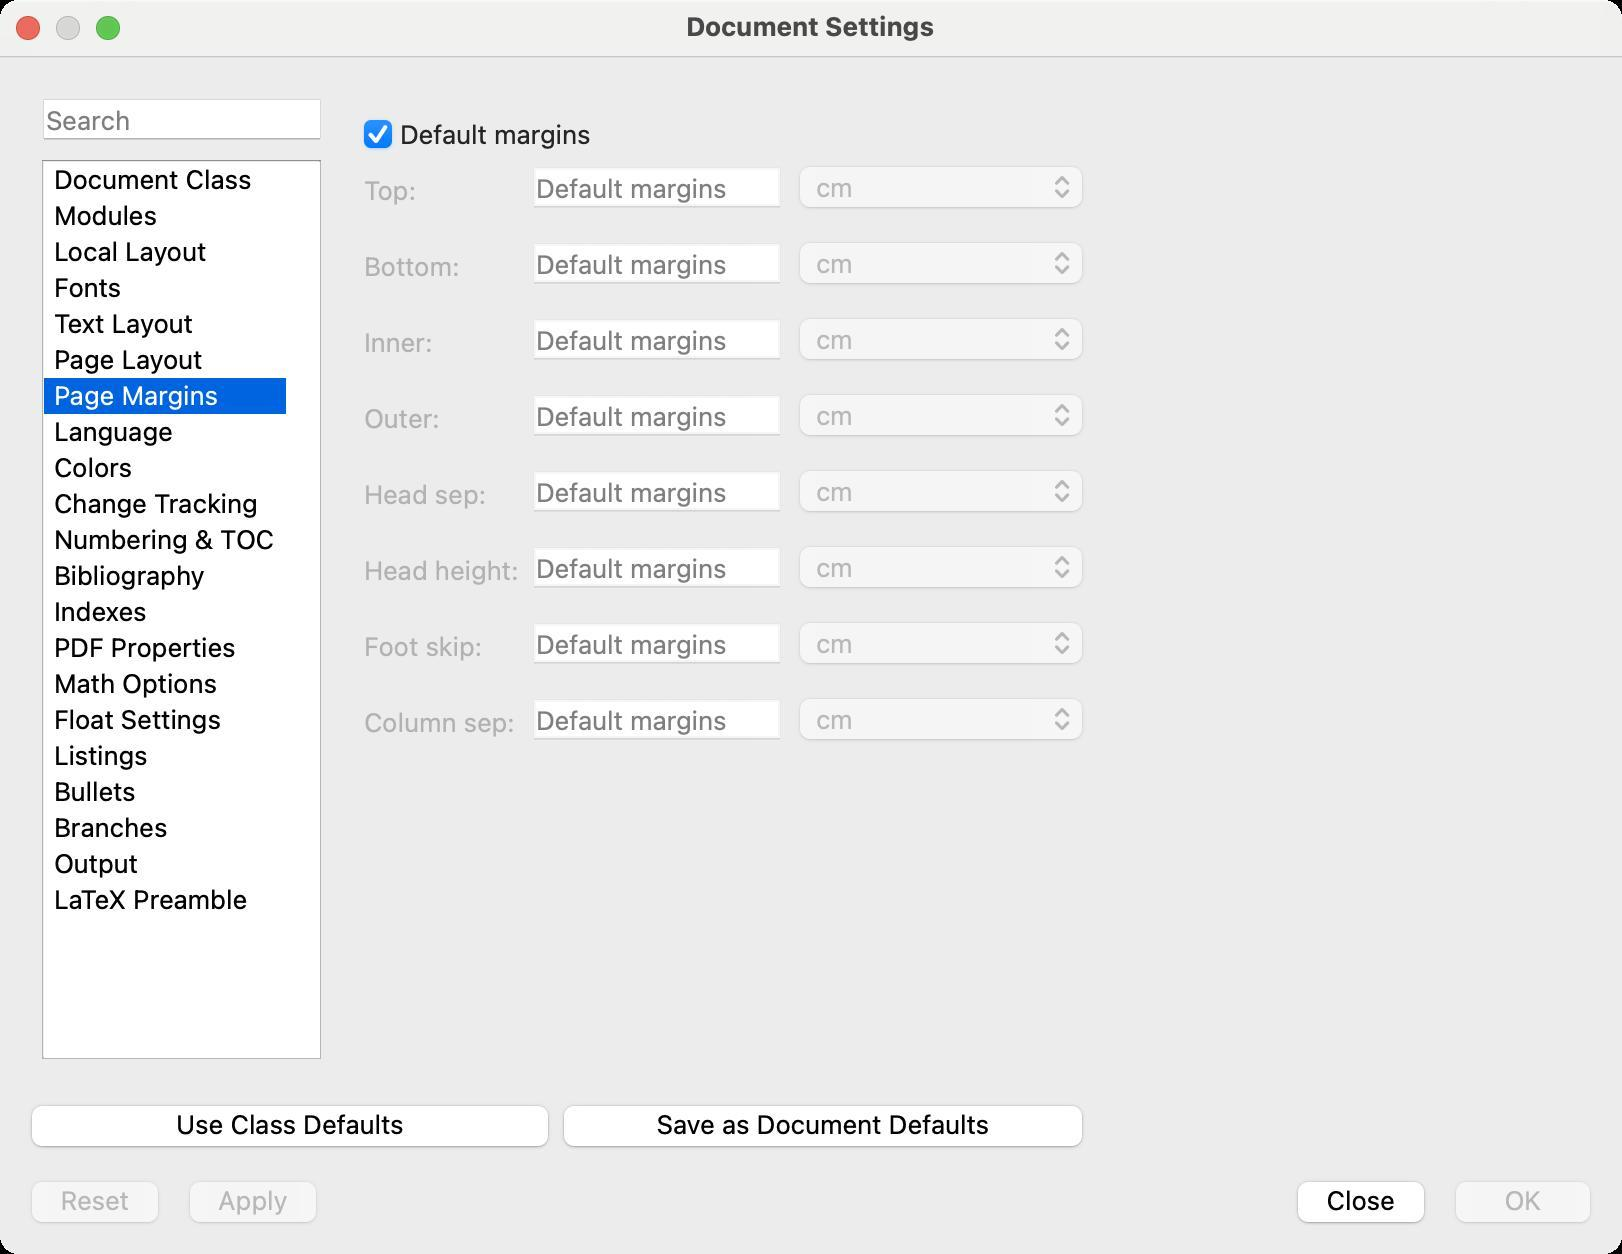
Accessibility tree:
{"name": "Document_Settings", "role": "AXWindow", "description": null, "role_description": "діалогове вікно", "value": null, "position": "270.00;142.00", "size": "811;627", "children": [{"name": "", "role": "AXGroup", "description": "", "role_description": "група", "value": null, "position": "9.00;586.00", "size": "793;32", "children": [{"name": "OK", "role": "AXButton", "description": "", "role_description": "кнопка", "value": null, "position": "721.00;586.00", "size": "81;32", "children": []}, {"name": "Close", "role": "AXButton", "description": "", "role_description": "кнопка", "value": null, "position": "642.00;586.00", "size": "77;32", "children": []}, {"name": "Apply", "role": "AXButton", "description": "", "role_description": "кнопка", "value": null, "position": "88.00;586.00", "size": "77;32", "children": []}, {"name": "Reset", "role": "AXButton", "description": "", "role_description": "кнопка", "value": null, "position": "9.00;586.00", "size": "77;32", "children": []}]}, {"name": "Use_Class_Defaults", "role": "AXButton", "description": "Reset to the default settings for the document class", "role_description": "кнопка", "value": null, "position": "9.00;548.00", "size": "272;32", "children": []}, {"name": "Save_as_Document_Defaults", "role": "AXButton", "description": "Save settings as defaults for new documents", "role_description": "кнопка", "value": null, "position": "275.00;548.00", "size": "273;32", "children": []}, {"name": "", "role": "AXTextField", "description": "Search", "role_description": "текстове поле", "value": "", "position": "21.00;49.00", "size": "140;21", "children": []}, {"name": "", "role": "AXGroup", "description": "", "role_description": "група", "value": null, "position": "21.00;80.00", "size": "140;450", "children": [{"name": "Document_Class", "role": "AXGroup", "description": "", "role_description": "група", "value": null, "position": "22.00;81.00", "size": "121;18", "children": []}, {"name": "Modules", "role": "AXGroup", "description": "", "role_description": "група", "value": null, "position": "22.00;99.00", "size": "121;18", "children": []}, {"name": "Local_Layout", "role": "AXGroup", "description": "", "role_description": "група", "value": null, "position": "22.00;117.00", "size": "121;18", "children": []}, {"name": "Fonts", "role": "AXGroup", "description": "", "role_description": "група", "value": null, "position": "22.00;135.00", "size": "121;18", "children": []}, {"name": "Text_Layout", "role": "AXGroup", "description": "", "role_description": "група", "value": null, "position": "22.00;153.00", "size": "121;18", "children": []}, {"name": "Page_Layout", "role": "AXGroup", "description": "", "role_description": "група", "value": null, "position": "22.00;171.00", "size": "121;18", "children": []}, {"name": "Page_Margins", "role": "AXGroup", "description": "", "role_description": "група", "value": null, "position": "22.00;189.00", "size": "121;18", "children": []}, {"name": "Language", "role": "AXGroup", "description": "", "role_description": "група", "value": null, "position": "22.00;207.00", "size": "121;18", "children": []}, {"name": "Colors", "role": "AXGroup", "description": "", "role_description": "група", "value": null, "position": "22.00;225.00", "size": "121;18", "children": []}, {"name": "Change_Tracking", "role": "AXGroup", "description": "", "role_description": "група", "value": null, "position": "22.00;243.00", "size": "121;18", "children": []}, {"name": "Numbering_&_TOC", "role": "AXGroup", "description": "", "role_description": "група", "value": null, "position": "22.00;261.00", "size": "121;18", "children": []}, {"name": "Bibliography", "role": "AXGroup", "description": "", "role_description": "група", "value": null, "position": "22.00;279.00", "size": "121;18", "children": []}, {"name": "Indexes", "role": "AXGroup", "description": "", "role_description": "група", "value": null, "position": "22.00;297.00", "size": "121;18", "children": []}, {"name": "PDF_Properties", "role": "AXGroup", "description": "", "role_description": "група", "value": null, "position": "22.00;315.00", "size": "121;18", "children": []}, {"name": "Math_Options", "role": "AXGroup", "description": "", "role_description": "група", "value": null, "position": "22.00;333.00", "size": "121;18", "children": []}, {"name": "Float_Settings", "role": "AXGroup", "description": "", "role_description": "група", "value": null, "position": "22.00;351.00", "size": "121;18", "children": []}, {"name": "Listings", "role": "AXGroup", "description": "", "role_description": "група", "value": null, "position": "22.00;369.00", "size": "121;18", "children": []}, {"name": "Bullets", "role": "AXGroup", "description": "", "role_description": "група", "value": null, "position": "22.00;387.00", "size": "121;18", "children": []}, {"name": "Branches", "role": "AXGroup", "description": "", "role_description": "група", "value": null, "position": "22.00;405.00", "size": "121;18", "children": []}, {"name": "Output", "role": "AXGroup", "description": "", "role_description": "група", "value": null, "position": "22.00;423.00", "size": "121;18", "children": []}, {"name": "LaTeX_Preamble", "role": "AXGroup", "description": "", "role_description": "група", "value": null, "position": "22.00;441.00", "size": "121;18", "children": []}]}, {"name": "", "role": "AXGroup", "description": "", "role_description": "група", "value": null, "position": "171.00;49.00", "size": "619;481", "children": [{"name": "Default_margins", "role": "AXCheckBox", "description": "Use the margin settings provided by the document class.<br>Note that if this is unchecked, different defaults may be used.", "role_description": "галочка", "value": 1, "position": "180.00;57.00", "size": "119;20", "children": []}, {"name": null, "role": "AXStaticText", "description": "", "role_description": "текст", "value": "Top:", "position": "182.00;79.00", "size": "78;32", "children": []}, {"name": null, "role": "AXStaticText", "description": "", "role_description": "текст", "value": "Bottom:", "position": "182.00;117.00", "size": "78;32", "children": []}, {"name": null, "role": "AXStaticText", "description": "", "role_description": "текст", "value": "Inner:", "position": "182.00;155.00", "size": "78;32", "children": []}, {"name": null, "role": "AXStaticText", "description": "", "role_description": "текст", "value": "Outer:", "position": "182.00;193.00", "size": "78;32", "children": []}, {"name": null, "role": "AXStaticText", "description": "", "role_description": "текст", "value": "Head sep:", "position": "182.00;231.00", "size": "78;32", "children": []}, {"name": null, "role": "AXStaticText", "description": "", "role_description": "текст", "value": "Head height:", "position": "182.00;269.00", "size": "78;32", "children": []}, {"name": null, "role": "AXStaticText", "description": "", "role_description": "текст", "value": "Foot skip:", "position": "182.00;307.00", "size": "78;32", "children": []}, {"name": null, "role": "AXStaticText", "description": "", "role_description": "текст", "value": "Column sep:", "position": "182.00;345.00", "size": "78;32", "children": []}, {"name": "Top:", "role": "AXTextField", "description": "If no value is given, the defaults as set by the class, a package or the preamble are used.", "role_description": "текстове поле", "value": "", "position": "266.00;83.00", "size": "125;21", "children": []}, {"name": "cm", "role": "AXComboBox", "description": "", "role_description": "контейнер вибору", "value": null, "position": "394.00;79.00", "size": "154;32", "children": [{"name": "", "role": "AXList", "description": "", "role_description": "список", "value": null, "position": "-270.00;-142.00", "size": "0;0", "children": [{"name": "bp", "role": "AXStaticText", "description": "", "role_description": "текст", "value": null, "position": "-270.00;-142.00", "size": "686;18", "children": []}, {"name": "cc", "role": "AXStaticText", "description": "", "role_description": "текст", "value": null, "position": "-270.00;-124.00", "size": "686;18", "children": []}, {"name": "cm", "role": "AXStaticText", "description": "", "role_description": "текст", "value": null, "position": "-270.00;-106.00", "size": "686;18", "children": []}, {"name": "dd", "role": "AXStaticText", "description": "", "role_description": "текст", "value": null, "position": "-270.00;-88.00", "size": "686;18", "children": []}, {"name": "em", "role": "AXStaticText", "description": "", "role_description": "текст", "value": null, "position": "-270.00;-70.00", "size": "686;18", "children": []}, {"name": "ex", "role": "AXStaticText", "description": "", "role_description": "текст", "value": null, "position": "-270.00;-52.00", "size": "686;18", "children": []}, {"name": "in", "role": "AXStaticText", "description": "", "role_description": "текст", "value": null, "position": "-270.00;-34.00", "size": "686;18", "children": []}, {"name": "mm", "role": "AXStaticText", "description": "", "role_description": "текст", "value": null, "position": "-270.00;-16.00", "size": "686;18", "children": []}, {"name": "pc", "role": "AXStaticText", "description": "", "role_description": "текст", "value": null, "position": "-270.00;2.00", "size": "686;18", "children": []}, {"name": "pt", "role": "AXStaticText", "description": "", "role_description": "текст", "value": null, "position": "-270.00;20.00", "size": "686;18", "children": []}, {"name": "sp", "role": "AXStaticText", "description": "", "role_description": "текст", "value": null, "position": "-270.00;38.00", "size": "686;18", "children": []}, {"name": "Text_Width_%", "role": "AXStaticText", "description": "", "role_description": "текст", "value": null, "position": "-270.00;56.00", "size": "686;18", "children": []}, {"name": "Column_Width_%", "role": "AXStaticText", "description": "", "role_description": "текст", "value": null, "position": "-270.00;74.00", "size": "686;18", "children": []}, {"name": "Page_Width_%", "role": "AXStaticText", "description": "", "role_description": "текст", "value": null, "position": "-270.00;92.00", "size": "686;18", "children": []}, {"name": "Line_Width_%", "role": "AXStaticText", "description": "", "role_description": "текст", "value": null, "position": "-270.00;110.00", "size": "686;18", "children": []}, {"name": "Text_Height_%", "role": "AXStaticText", "description": "", "role_description": "текст", "value": null, "position": "-270.00;128.00", "size": "686;18", "children": []}, {"name": "Page_Height_%", "role": "AXStaticText", "description": "", "role_description": "текст", "value": null, "position": "-270.00;146.00", "size": "686;18", "children": []}, {"name": "Line_Distance_%", "role": "AXStaticText", "description": "", "role_description": "текст", "value": null, "position": "-270.00;164.00", "size": "686;18", "children": []}]}]}, {"name": "Bottom:", "role": "AXTextField", "description": "If no value is given, the defaults as set by the class, a package or the preamble are used.", "role_description": "текстове поле", "value": "", "position": "266.00;121.00", "size": "125;21", "children": []}, {"name": "cm", "role": "AXComboBox", "description": "", "role_description": "контейнер вибору", "value": null, "position": "394.00;117.00", "size": "154;32", "children": [{"name": "", "role": "AXList", "description": "", "role_description": "список", "value": null, "position": "-270.00;-142.00", "size": "0;0", "children": [{"name": "bp", "role": "AXStaticText", "description": "", "role_description": "текст", "value": null, "position": "-270.00;-142.00", "size": "686;18", "children": []}, {"name": "cc", "role": "AXStaticText", "description": "", "role_description": "текст", "value": null, "position": "-270.00;-124.00", "size": "686;18", "children": []}, {"name": "cm", "role": "AXStaticText", "description": "", "role_description": "текст", "value": null, "position": "-270.00;-106.00", "size": "686;18", "children": []}, {"name": "dd", "role": "AXStaticText", "description": "", "role_description": "текст", "value": null, "position": "-270.00;-88.00", "size": "686;18", "children": []}, {"name": "em", "role": "AXStaticText", "description": "", "role_description": "текст", "value": null, "position": "-270.00;-70.00", "size": "686;18", "children": []}, {"name": "ex", "role": "AXStaticText", "description": "", "role_description": "текст", "value": null, "position": "-270.00;-52.00", "size": "686;18", "children": []}, {"name": "in", "role": "AXStaticText", "description": "", "role_description": "текст", "value": null, "position": "-270.00;-34.00", "size": "686;18", "children": []}, {"name": "mm", "role": "AXStaticText", "description": "", "role_description": "текст", "value": null, "position": "-270.00;-16.00", "size": "686;18", "children": []}, {"name": "pc", "role": "AXStaticText", "description": "", "role_description": "текст", "value": null, "position": "-270.00;2.00", "size": "686;18", "children": []}, {"name": "pt", "role": "AXStaticText", "description": "", "role_description": "текст", "value": null, "position": "-270.00;20.00", "size": "686;18", "children": []}, {"name": "sp", "role": "AXStaticText", "description": "", "role_description": "текст", "value": null, "position": "-270.00;38.00", "size": "686;18", "children": []}, {"name": "Text_Width_%", "role": "AXStaticText", "description": "", "role_description": "текст", "value": null, "position": "-270.00;56.00", "size": "686;18", "children": []}, {"name": "Column_Width_%", "role": "AXStaticText", "description": "", "role_description": "текст", "value": null, "position": "-270.00;74.00", "size": "686;18", "children": []}, {"name": "Page_Width_%", "role": "AXStaticText", "description": "", "role_description": "текст", "value": null, "position": "-270.00;92.00", "size": "686;18", "children": []}, {"name": "Line_Width_%", "role": "AXStaticText", "description": "", "role_description": "текст", "value": null, "position": "-270.00;110.00", "size": "686;18", "children": []}, {"name": "Text_Height_%", "role": "AXStaticText", "description": "", "role_description": "текст", "value": null, "position": "-270.00;128.00", "size": "686;18", "children": []}, {"name": "Page_Height_%", "role": "AXStaticText", "description": "", "role_description": "текст", "value": null, "position": "-270.00;146.00", "size": "686;18", "children": []}, {"name": "Line_Distance_%", "role": "AXStaticText", "description": "", "role_description": "текст", "value": null, "position": "-270.00;164.00", "size": "686;18", "children": []}]}]}, {"name": "Inner:", "role": "AXTextField", "description": "If no value is given, the defaults as set by the class, a package or the preamble are used.", "role_description": "текстове поле", "value": "", "position": "266.00;159.00", "size": "125;21", "children": []}, {"name": "cm", "role": "AXComboBox", "description": "", "role_description": "контейнер вибору", "value": null, "position": "394.00;155.00", "size": "154;32", "children": [{"name": "", "role": "AXList", "description": "", "role_description": "список", "value": null, "position": "-270.00;-142.00", "size": "0;0", "children": [{"name": "bp", "role": "AXStaticText", "description": "", "role_description": "текст", "value": null, "position": "-270.00;-142.00", "size": "686;18", "children": []}, {"name": "cc", "role": "AXStaticText", "description": "", "role_description": "текст", "value": null, "position": "-270.00;-124.00", "size": "686;18", "children": []}, {"name": "cm", "role": "AXStaticText", "description": "", "role_description": "текст", "value": null, "position": "-270.00;-106.00", "size": "686;18", "children": []}, {"name": "dd", "role": "AXStaticText", "description": "", "role_description": "текст", "value": null, "position": "-270.00;-88.00", "size": "686;18", "children": []}, {"name": "em", "role": "AXStaticText", "description": "", "role_description": "текст", "value": null, "position": "-270.00;-70.00", "size": "686;18", "children": []}, {"name": "ex", "role": "AXStaticText", "description": "", "role_description": "текст", "value": null, "position": "-270.00;-52.00", "size": "686;18", "children": []}, {"name": "in", "role": "AXStaticText", "description": "", "role_description": "текст", "value": null, "position": "-270.00;-34.00", "size": "686;18", "children": []}, {"name": "mm", "role": "AXStaticText", "description": "", "role_description": "текст", "value": null, "position": "-270.00;-16.00", "size": "686;18", "children": []}, {"name": "pc", "role": "AXStaticText", "description": "", "role_description": "текст", "value": null, "position": "-270.00;2.00", "size": "686;18", "children": []}, {"name": "pt", "role": "AXStaticText", "description": "", "role_description": "текст", "value": null, "position": "-270.00;20.00", "size": "686;18", "children": []}, {"name": "sp", "role": "AXStaticText", "description": "", "role_description": "текст", "value": null, "position": "-270.00;38.00", "size": "686;18", "children": []}, {"name": "Text_Width_%", "role": "AXStaticText", "description": "", "role_description": "текст", "value": null, "position": "-270.00;56.00", "size": "686;18", "children": []}, {"name": "Column_Width_%", "role": "AXStaticText", "description": "", "role_description": "текст", "value": null, "position": "-270.00;74.00", "size": "686;18", "children": []}, {"name": "Page_Width_%", "role": "AXStaticText", "description": "", "role_description": "текст", "value": null, "position": "-270.00;92.00", "size": "686;18", "children": []}, {"name": "Line_Width_%", "role": "AXStaticText", "description": "", "role_description": "текст", "value": null, "position": "-270.00;110.00", "size": "686;18", "children": []}, {"name": "Text_Height_%", "role": "AXStaticText", "description": "", "role_description": "текст", "value": null, "position": "-270.00;128.00", "size": "686;18", "children": []}, {"name": "Page_Height_%", "role": "AXStaticText", "description": "", "role_description": "текст", "value": null, "position": "-270.00;146.00", "size": "686;18", "children": []}, {"name": "Line_Distance_%", "role": "AXStaticText", "description": "", "role_description": "текст", "value": null, "position": "-270.00;164.00", "size": "686;18", "children": []}]}]}, {"name": "Outer:", "role": "AXTextField", "description": "If no value is given, the defaults as set by the class, a package or the preamble are used.", "role_description": "текстове поле", "value": "", "position": "266.00;197.00", "size": "125;21", "children": []}, {"name": "cm", "role": "AXComboBox", "description": "", "role_description": "контейнер вибору", "value": null, "position": "394.00;193.00", "size": "154;32", "children": [{"name": "", "role": "AXList", "description": "", "role_description": "список", "value": null, "position": "-270.00;-142.00", "size": "0;0", "children": [{"name": "bp", "role": "AXStaticText", "description": "", "role_description": "текст", "value": null, "position": "-270.00;-142.00", "size": "686;18", "children": []}, {"name": "cc", "role": "AXStaticText", "description": "", "role_description": "текст", "value": null, "position": "-270.00;-124.00", "size": "686;18", "children": []}, {"name": "cm", "role": "AXStaticText", "description": "", "role_description": "текст", "value": null, "position": "-270.00;-106.00", "size": "686;18", "children": []}, {"name": "dd", "role": "AXStaticText", "description": "", "role_description": "текст", "value": null, "position": "-270.00;-88.00", "size": "686;18", "children": []}, {"name": "em", "role": "AXStaticText", "description": "", "role_description": "текст", "value": null, "position": "-270.00;-70.00", "size": "686;18", "children": []}, {"name": "ex", "role": "AXStaticText", "description": "", "role_description": "текст", "value": null, "position": "-270.00;-52.00", "size": "686;18", "children": []}, {"name": "in", "role": "AXStaticText", "description": "", "role_description": "текст", "value": null, "position": "-270.00;-34.00", "size": "686;18", "children": []}, {"name": "mm", "role": "AXStaticText", "description": "", "role_description": "текст", "value": null, "position": "-270.00;-16.00", "size": "686;18", "children": []}, {"name": "pc", "role": "AXStaticText", "description": "", "role_description": "текст", "value": null, "position": "-270.00;2.00", "size": "686;18", "children": []}, {"name": "pt", "role": "AXStaticText", "description": "", "role_description": "текст", "value": null, "position": "-270.00;20.00", "size": "686;18", "children": []}, {"name": "sp", "role": "AXStaticText", "description": "", "role_description": "текст", "value": null, "position": "-270.00;38.00", "size": "686;18", "children": []}, {"name": "Text_Width_%", "role": "AXStaticText", "description": "", "role_description": "текст", "value": null, "position": "-270.00;56.00", "size": "686;18", "children": []}, {"name": "Column_Width_%", "role": "AXStaticText", "description": "", "role_description": "текст", "value": null, "position": "-270.00;74.00", "size": "686;18", "children": []}, {"name": "Page_Width_%", "role": "AXStaticText", "description": "", "role_description": "текст", "value": null, "position": "-270.00;92.00", "size": "686;18", "children": []}, {"name": "Line_Width_%", "role": "AXStaticText", "description": "", "role_description": "текст", "value": null, "position": "-270.00;110.00", "size": "686;18", "children": []}, {"name": "Text_Height_%", "role": "AXStaticText", "description": "", "role_description": "текст", "value": null, "position": "-270.00;128.00", "size": "686;18", "children": []}, {"name": "Page_Height_%", "role": "AXStaticText", "description": "", "role_description": "текст", "value": null, "position": "-270.00;146.00", "size": "686;18", "children": []}, {"name": "Line_Distance_%", "role": "AXStaticText", "description": "", "role_description": "текст", "value": null, "position": "-270.00;164.00", "size": "686;18", "children": []}]}]}, {"name": "Head_sep:", "role": "AXTextField", "description": "If no value is given, the defaults as set by the class, a package or the preamble are used.", "role_description": "текстове поле", "value": "", "position": "266.00;235.00", "size": "125;21", "children": []}, {"name": "cm", "role": "AXComboBox", "description": "", "role_description": "контейнер вибору", "value": null, "position": "394.00;231.00", "size": "154;32", "children": [{"name": "", "role": "AXList", "description": "", "role_description": "список", "value": null, "position": "-270.00;-142.00", "size": "0;0", "children": [{"name": "bp", "role": "AXStaticText", "description": "", "role_description": "текст", "value": null, "position": "-270.00;-142.00", "size": "686;18", "children": []}, {"name": "cc", "role": "AXStaticText", "description": "", "role_description": "текст", "value": null, "position": "-270.00;-124.00", "size": "686;18", "children": []}, {"name": "cm", "role": "AXStaticText", "description": "", "role_description": "текст", "value": null, "position": "-270.00;-106.00", "size": "686;18", "children": []}, {"name": "dd", "role": "AXStaticText", "description": "", "role_description": "текст", "value": null, "position": "-270.00;-88.00", "size": "686;18", "children": []}, {"name": "em", "role": "AXStaticText", "description": "", "role_description": "текст", "value": null, "position": "-270.00;-70.00", "size": "686;18", "children": []}, {"name": "ex", "role": "AXStaticText", "description": "", "role_description": "текст", "value": null, "position": "-270.00;-52.00", "size": "686;18", "children": []}, {"name": "in", "role": "AXStaticText", "description": "", "role_description": "текст", "value": null, "position": "-270.00;-34.00", "size": "686;18", "children": []}, {"name": "mm", "role": "AXStaticText", "description": "", "role_description": "текст", "value": null, "position": "-270.00;-16.00", "size": "686;18", "children": []}, {"name": "pc", "role": "AXStaticText", "description": "", "role_description": "текст", "value": null, "position": "-270.00;2.00", "size": "686;18", "children": []}, {"name": "pt", "role": "AXStaticText", "description": "", "role_description": "текст", "value": null, "position": "-270.00;20.00", "size": "686;18", "children": []}, {"name": "sp", "role": "AXStaticText", "description": "", "role_description": "текст", "value": null, "position": "-270.00;38.00", "size": "686;18", "children": []}, {"name": "Text_Width_%", "role": "AXStaticText", "description": "", "role_description": "текст", "value": null, "position": "-270.00;56.00", "size": "686;18", "children": []}, {"name": "Column_Width_%", "role": "AXStaticText", "description": "", "role_description": "текст", "value": null, "position": "-270.00;74.00", "size": "686;18", "children": []}, {"name": "Page_Width_%", "role": "AXStaticText", "description": "", "role_description": "текст", "value": null, "position": "-270.00;92.00", "size": "686;18", "children": []}, {"name": "Line_Width_%", "role": "AXStaticText", "description": "", "role_description": "текст", "value": null, "position": "-270.00;110.00", "size": "686;18", "children": []}, {"name": "Text_Height_%", "role": "AXStaticText", "description": "", "role_description": "текст", "value": null, "position": "-270.00;128.00", "size": "686;18", "children": []}, {"name": "Page_Height_%", "role": "AXStaticText", "description": "", "role_description": "текст", "value": null, "position": "-270.00;146.00", "size": "686;18", "children": []}, {"name": "Line_Distance_%", "role": "AXStaticText", "description": "", "role_description": "текст", "value": null, "position": "-270.00;164.00", "size": "686;18", "children": []}]}]}, {"name": "Head_height:", "role": "AXTextField", "description": "If no value is given, the defaults as set by the class, a package or the preamble are used.", "role_description": "текстове поле", "value": "", "position": "266.00;273.00", "size": "125;21", "children": []}, {"name": "cm", "role": "AXComboBox", "description": "", "role_description": "контейнер вибору", "value": null, "position": "394.00;269.00", "size": "154;32", "children": [{"name": "", "role": "AXList", "description": "", "role_description": "список", "value": null, "position": "-270.00;-142.00", "size": "0;0", "children": [{"name": "bp", "role": "AXStaticText", "description": "", "role_description": "текст", "value": null, "position": "-270.00;-142.00", "size": "686;18", "children": []}, {"name": "cc", "role": "AXStaticText", "description": "", "role_description": "текст", "value": null, "position": "-270.00;-124.00", "size": "686;18", "children": []}, {"name": "cm", "role": "AXStaticText", "description": "", "role_description": "текст", "value": null, "position": "-270.00;-106.00", "size": "686;18", "children": []}, {"name": "dd", "role": "AXStaticText", "description": "", "role_description": "текст", "value": null, "position": "-270.00;-88.00", "size": "686;18", "children": []}, {"name": "em", "role": "AXStaticText", "description": "", "role_description": "текст", "value": null, "position": "-270.00;-70.00", "size": "686;18", "children": []}, {"name": "ex", "role": "AXStaticText", "description": "", "role_description": "текст", "value": null, "position": "-270.00;-52.00", "size": "686;18", "children": []}, {"name": "in", "role": "AXStaticText", "description": "", "role_description": "текст", "value": null, "position": "-270.00;-34.00", "size": "686;18", "children": []}, {"name": "mm", "role": "AXStaticText", "description": "", "role_description": "текст", "value": null, "position": "-270.00;-16.00", "size": "686;18", "children": []}, {"name": "pc", "role": "AXStaticText", "description": "", "role_description": "текст", "value": null, "position": "-270.00;2.00", "size": "686;18", "children": []}, {"name": "pt", "role": "AXStaticText", "description": "", "role_description": "текст", "value": null, "position": "-270.00;20.00", "size": "686;18", "children": []}, {"name": "sp", "role": "AXStaticText", "description": "", "role_description": "текст", "value": null, "position": "-270.00;38.00", "size": "686;18", "children": []}, {"name": "Text_Width_%", "role": "AXStaticText", "description": "", "role_description": "текст", "value": null, "position": "-270.00;56.00", "size": "686;18", "children": []}, {"name": "Column_Width_%", "role": "AXStaticText", "description": "", "role_description": "текст", "value": null, "position": "-270.00;74.00", "size": "686;18", "children": []}, {"name": "Page_Width_%", "role": "AXStaticText", "description": "", "role_description": "текст", "value": null, "position": "-270.00;92.00", "size": "686;18", "children": []}, {"name": "Line_Width_%", "role": "AXStaticText", "description": "", "role_description": "текст", "value": null, "position": "-270.00;110.00", "size": "686;18", "children": []}, {"name": "Text_Height_%", "role": "AXStaticText", "description": "", "role_description": "текст", "value": null, "position": "-270.00;128.00", "size": "686;18", "children": []}, {"name": "Page_Height_%", "role": "AXStaticText", "description": "", "role_description": "текст", "value": null, "position": "-270.00;146.00", "size": "686;18", "children": []}, {"name": "Line_Distance_%", "role": "AXStaticText", "description": "", "role_description": "текст", "value": null, "position": "-270.00;164.00", "size": "686;18", "children": []}]}]}, {"name": "Foot_skip:", "role": "AXTextField", "description": "If no value is given, the defaults as set by the class, a package or the preamble are used.", "role_description": "текстове поле", "value": "", "position": "266.00;311.00", "size": "125;21", "children": []}, {"name": "cm", "role": "AXComboBox", "description": "", "role_description": "контейнер вибору", "value": null, "position": "394.00;307.00", "size": "154;32", "children": [{"name": "", "role": "AXList", "description": "", "role_description": "список", "value": null, "position": "-270.00;-142.00", "size": "0;0", "children": [{"name": "bp", "role": "AXStaticText", "description": "", "role_description": "текст", "value": null, "position": "-270.00;-142.00", "size": "686;18", "children": []}, {"name": "cc", "role": "AXStaticText", "description": "", "role_description": "текст", "value": null, "position": "-270.00;-124.00", "size": "686;18", "children": []}, {"name": "cm", "role": "AXStaticText", "description": "", "role_description": "текст", "value": null, "position": "-270.00;-106.00", "size": "686;18", "children": []}, {"name": "dd", "role": "AXStaticText", "description": "", "role_description": "текст", "value": null, "position": "-270.00;-88.00", "size": "686;18", "children": []}, {"name": "em", "role": "AXStaticText", "description": "", "role_description": "текст", "value": null, "position": "-270.00;-70.00", "size": "686;18", "children": []}, {"name": "ex", "role": "AXStaticText", "description": "", "role_description": "текст", "value": null, "position": "-270.00;-52.00", "size": "686;18", "children": []}, {"name": "in", "role": "AXStaticText", "description": "", "role_description": "текст", "value": null, "position": "-270.00;-34.00", "size": "686;18", "children": []}, {"name": "mm", "role": "AXStaticText", "description": "", "role_description": "текст", "value": null, "position": "-270.00;-16.00", "size": "686;18", "children": []}, {"name": "pc", "role": "AXStaticText", "description": "", "role_description": "текст", "value": null, "position": "-270.00;2.00", "size": "686;18", "children": []}, {"name": "pt", "role": "AXStaticText", "description": "", "role_description": "текст", "value": null, "position": "-270.00;20.00", "size": "686;18", "children": []}, {"name": "sp", "role": "AXStaticText", "description": "", "role_description": "текст", "value": null, "position": "-270.00;38.00", "size": "686;18", "children": []}, {"name": "Text_Width_%", "role": "AXStaticText", "description": "", "role_description": "текст", "value": null, "position": "-270.00;56.00", "size": "686;18", "children": []}, {"name": "Column_Width_%", "role": "AXStaticText", "description": "", "role_description": "текст", "value": null, "position": "-270.00;74.00", "size": "686;18", "children": []}, {"name": "Page_Width_%", "role": "AXStaticText", "description": "", "role_description": "текст", "value": null, "position": "-270.00;92.00", "size": "686;18", "children": []}, {"name": "Line_Width_%", "role": "AXStaticText", "description": "", "role_description": "текст", "value": null, "position": "-270.00;110.00", "size": "686;18", "children": []}, {"name": "Text_Height_%", "role": "AXStaticText", "description": "", "role_description": "текст", "value": null, "position": "-270.00;128.00", "size": "686;18", "children": []}, {"name": "Page_Height_%", "role": "AXStaticText", "description": "", "role_description": "текст", "value": null, "position": "-270.00;146.00", "size": "686;18", "children": []}, {"name": "Line_Distance_%", "role": "AXStaticText", "description": "", "role_description": "текст", "value": null, "position": "-270.00;164.00", "size": "686;18", "children": []}]}]}, {"name": "Column_sep:", "role": "AXTextField", "description": "If no value is given, the defaults as set by the class, a package or the preamble are used.", "role_description": "текстове поле", "value": "", "position": "266.00;349.00", "size": "125;21", "children": []}, {"name": "cm", "role": "AXComboBox", "description": "", "role_description": "контейнер вибору", "value": null, "position": "394.00;345.00", "size": "154;32", "children": [{"name": "", "role": "AXList", "description": "", "role_description": "список", "value": null, "position": "-270.00;-142.00", "size": "0;0", "children": [{"name": "bp", "role": "AXStaticText", "description": "", "role_description": "текст", "value": null, "position": "-270.00;-142.00", "size": "686;18", "children": []}, {"name": "cc", "role": "AXStaticText", "description": "", "role_description": "текст", "value": null, "position": "-270.00;-124.00", "size": "686;18", "children": []}, {"name": "cm", "role": "AXStaticText", "description": "", "role_description": "текст", "value": null, "position": "-270.00;-106.00", "size": "686;18", "children": []}, {"name": "dd", "role": "AXStaticText", "description": "", "role_description": "текст", "value": null, "position": "-270.00;-88.00", "size": "686;18", "children": []}, {"name": "em", "role": "AXStaticText", "description": "", "role_description": "текст", "value": null, "position": "-270.00;-70.00", "size": "686;18", "children": []}, {"name": "ex", "role": "AXStaticText", "description": "", "role_description": "текст", "value": null, "position": "-270.00;-52.00", "size": "686;18", "children": []}, {"name": "in", "role": "AXStaticText", "description": "", "role_description": "текст", "value": null, "position": "-270.00;-34.00", "size": "686;18", "children": []}, {"name": "mm", "role": "AXStaticText", "description": "", "role_description": "текст", "value": null, "position": "-270.00;-16.00", "size": "686;18", "children": []}, {"name": "pc", "role": "AXStaticText", "description": "", "role_description": "текст", "value": null, "position": "-270.00;2.00", "size": "686;18", "children": []}, {"name": "pt", "role": "AXStaticText", "description": "", "role_description": "текст", "value": null, "position": "-270.00;20.00", "size": "686;18", "children": []}, {"name": "sp", "role": "AXStaticText", "description": "", "role_description": "текст", "value": null, "position": "-270.00;38.00", "size": "686;18", "children": []}, {"name": "Text_Width_%", "role": "AXStaticText", "description": "", "role_description": "текст", "value": null, "position": "-270.00;56.00", "size": "686;18", "children": []}, {"name": "Column_Width_%", "role": "AXStaticText", "description": "", "role_description": "текст", "value": null, "position": "-270.00;74.00", "size": "686;18", "children": []}, {"name": "Page_Width_%", "role": "AXStaticText", "description": "", "role_description": "текст", "value": null, "position": "-270.00;92.00", "size": "686;18", "children": []}, {"name": "Line_Width_%", "role": "AXStaticText", "description": "", "role_description": "текст", "value": null, "position": "-270.00;110.00", "size": "686;18", "children": []}, {"name": "Text_Height_%", "role": "AXStaticText", "description": "", "role_description": "текст", "value": null, "position": "-270.00;128.00", "size": "686;18", "children": []}, {"name": "Page_Height_%", "role": "AXStaticText", "description": "", "role_description": "текст", "value": null, "position": "-270.00;146.00", "size": "686;18", "children": []}, {"name": "Line_Distance_%", "role": "AXStaticText", "description": "", "role_description": "текст", "value": null, "position": "-270.00;164.00", "size": "686;18", "children": []}]}]}]}, {"name": "", "role": "AXGrowArea", "description": "", "role_description": "область розширення", "value": null, "position": "811.00;605.00", "size": "0;22", "children": []}, {"name": null, "role": "AXButton", "description": null, "role_description": "кнопка закривання", "value": null, "position": "7.00;6.00", "size": "14;16", "children": []}, {"name": null, "role": "AXButton", "description": null, "role_description": "кнопка оптимізації", "value": null, "position": "47.00;6.00", "size": "14;16", "children": [{"name": null, "role": "AXGroup", "description": null, "role_description": "група", "value": null, "position": "47.00;6.00", "size": "14;16", "children": [{"name": null, "role": "AXGroup", "description": null, "role_description": "група", "value": null, "position": "47.00;6.00", "size": "14;16", "children": []}]}]}, {"name": null, "role": "AXButton", "description": null, "role_description": "кнопка згортання", "value": null, "position": "27.00;6.00", "size": "14;16", "children": []}, {"name": null, "role": "AXStaticText", "description": null, "role_description": "текст", "value": "Document Settings", "position": "341.00;5.00", "size": "129;16", "children": []}]}